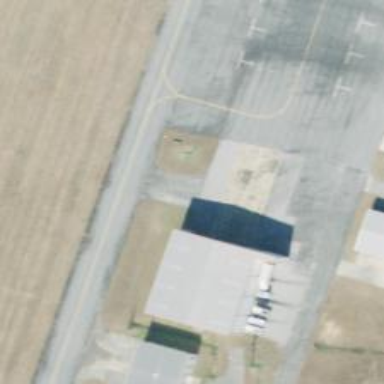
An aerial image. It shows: Image of taxiway at airport.